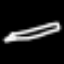
Label: pencil